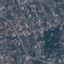
Label: Residential